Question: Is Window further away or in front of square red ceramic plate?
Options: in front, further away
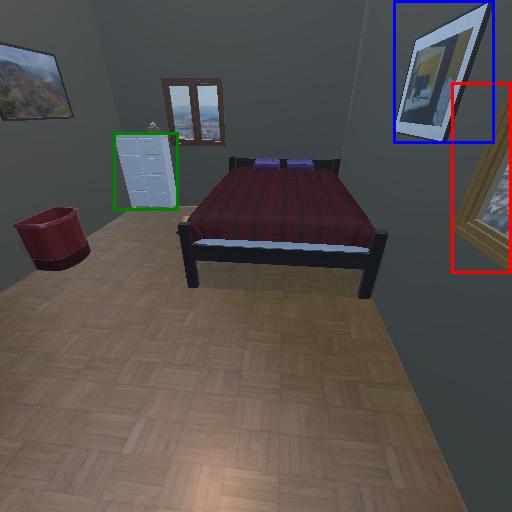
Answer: in front